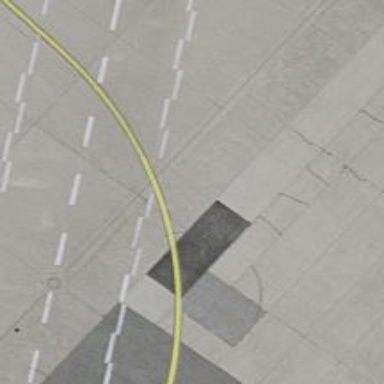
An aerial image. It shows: Image of taxiway at airport.